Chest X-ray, AP view. Patient: 33 years old, sex F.
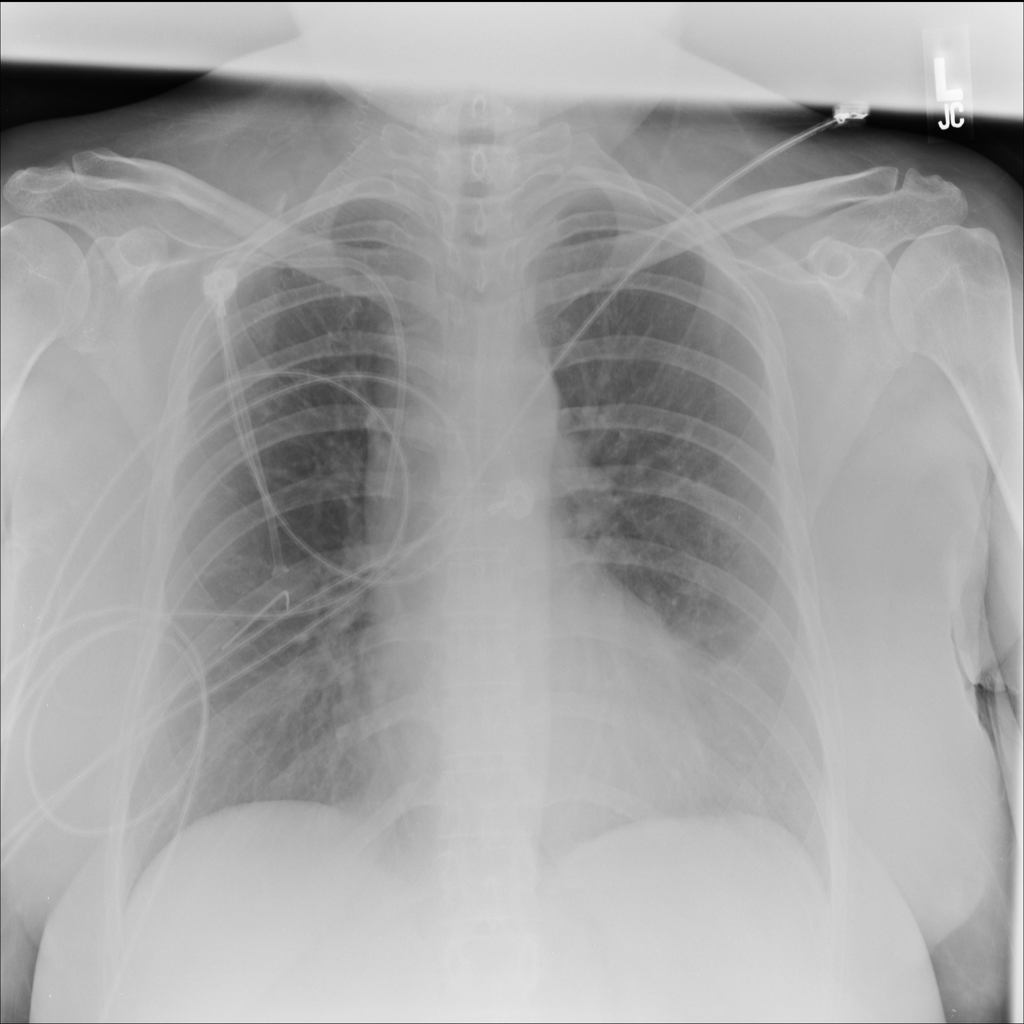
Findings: No Finding